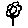
Label: flower